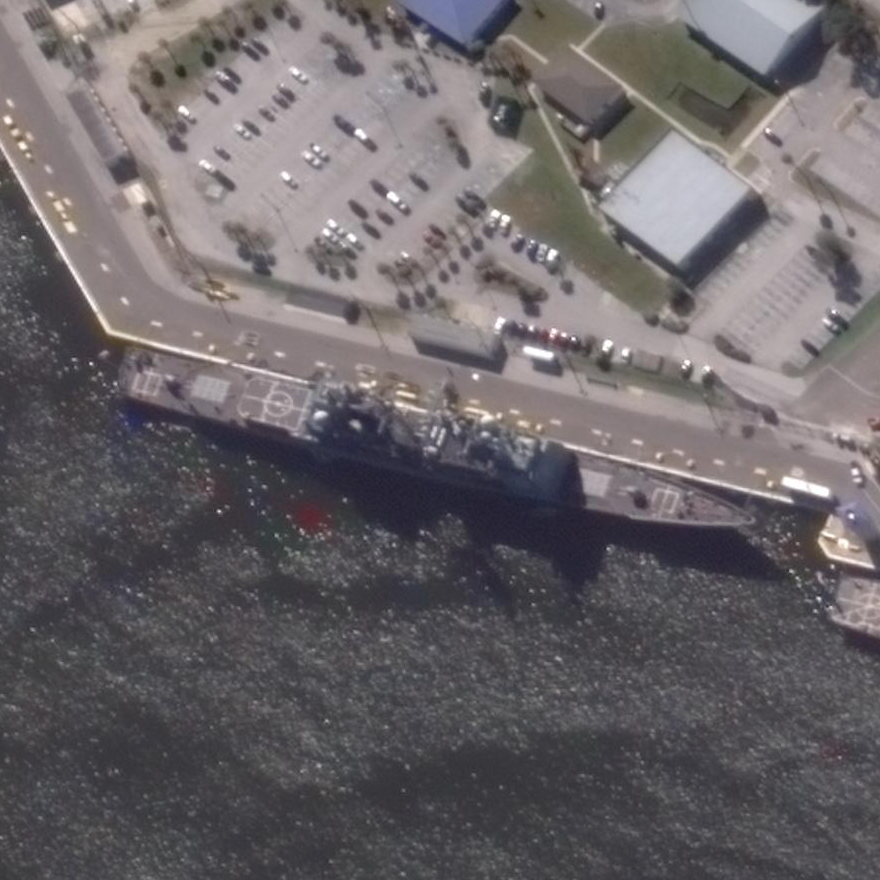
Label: cruiser